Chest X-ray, AP view. Patient: 40 years old, sex F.
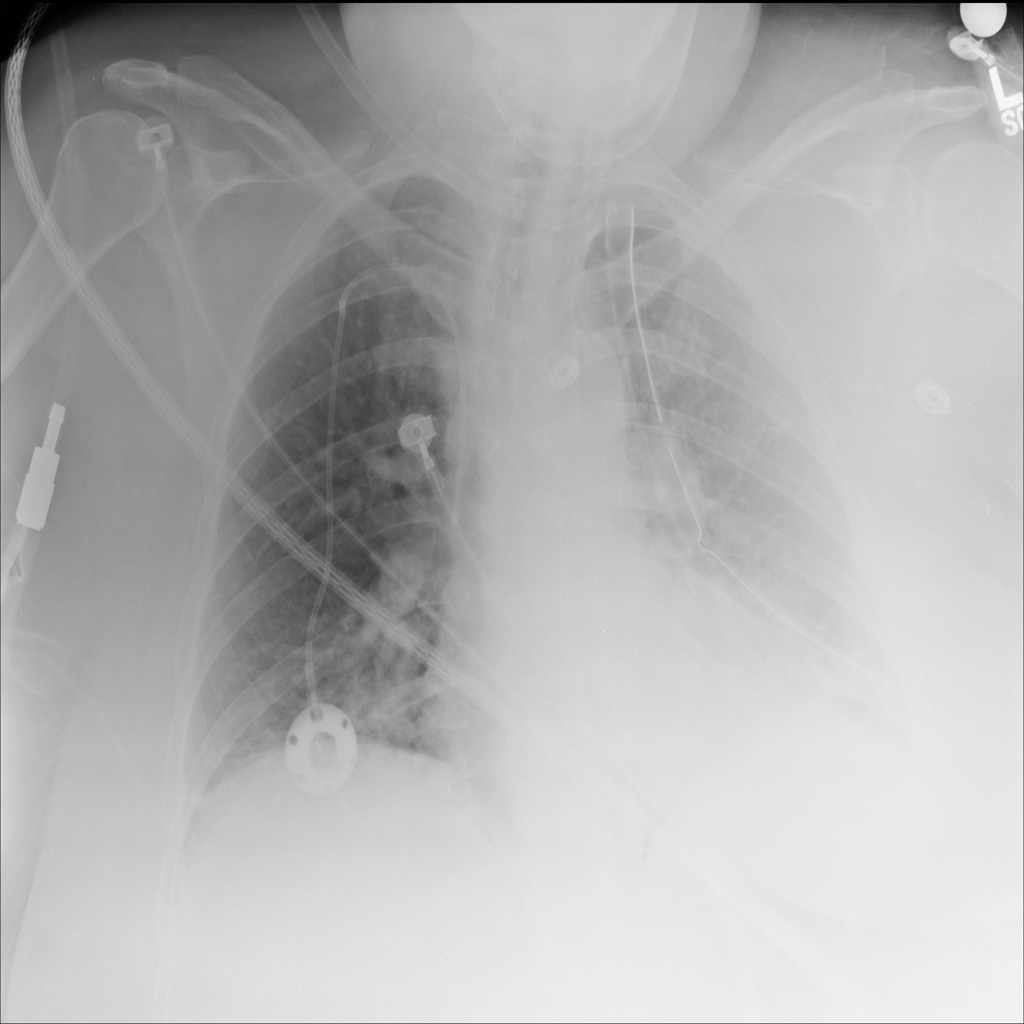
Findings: No Finding